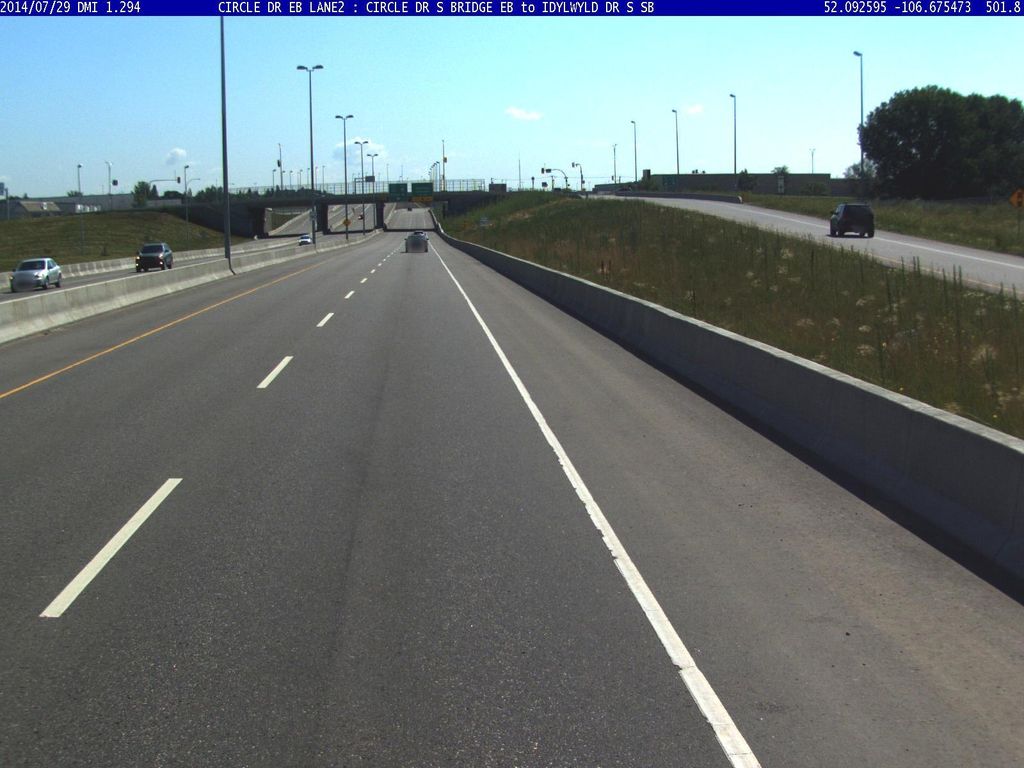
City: saskatoon